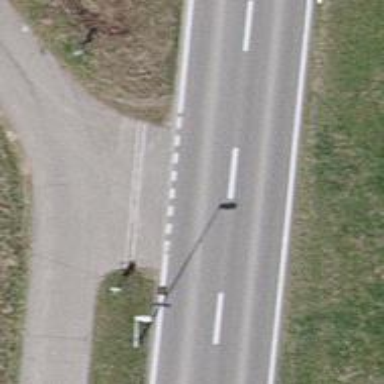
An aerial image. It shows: Well-maintained track road with grade 1 tracktype.